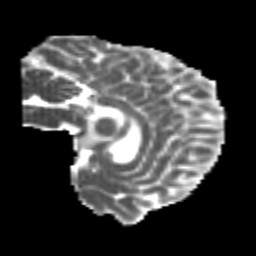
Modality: MD
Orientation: sagittal
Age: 22
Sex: male
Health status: healthy
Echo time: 0.074 s